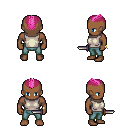
a pixel art fantasy rpg character, male body template, human, dark skin, white sleeveless shirt, teal pants, pink short mohawk hairstyle, bracelets, dagger, four views (front, back, left, right), 2x2 character sprite sheet, small pixel art, hard edges, no anti-aliasing